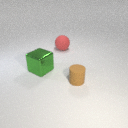
small brown rubber cylinder in front of large green metal cube